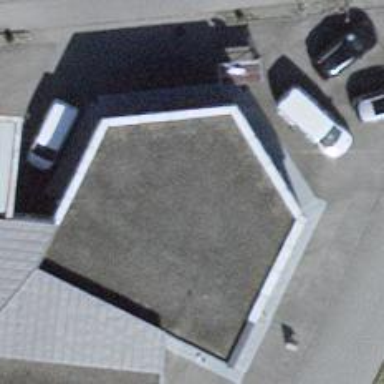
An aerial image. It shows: Car repair shop.